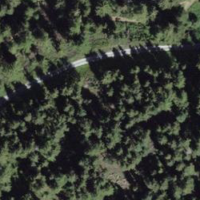
EUNIS habitat code: 43
Species observed at this site:
Chamaenerion angustifolium
Arctostaphylos uva-ursi
Campanula barbata